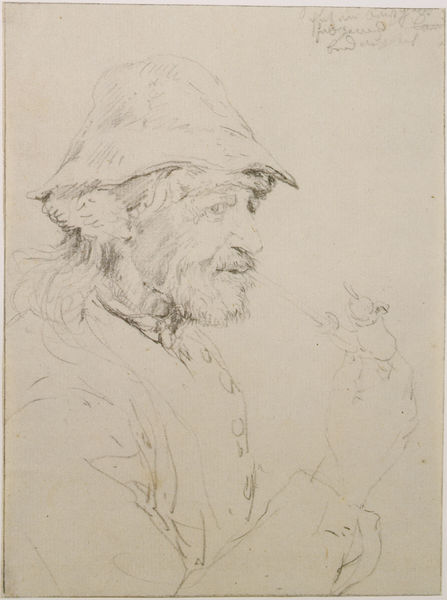
Titel: Bildnis eines alten Schäfers
Künstler: Johann Georg von Dillis
Standort: München
Institution: Stadtarchiv München, Historischer Verein von Oberbayern, Dillis-Sammlung
Schlagwörter: hand, mann, finger, haar, hut, kreide, nase, ohr, pastell, profil, skizze, zeichnung, tuch, alt, bart, jacke, kappe, mütze, arm, augen, gesicht, kragen, vollbart, ärmel, bildnis, portrait, signatur, auge, haare, lange haare, schulter, zart, kopfbedeckung, lächeln, schrift, papier, alter mann, studie, signiert, schriftzug, van gogh, strohhut, pfeife, inschrift, knöpfe, knopfleiste, bauer, kohle, schraffur, seite, text, bleistift, entwurf, bleistiftzeichnung, selbstportrait, halbprofil, raucher, filzhut, graphit, bleistifft, beschriftet, janker, silberstift, grafit, pfeifenraucher, zufrieden, kohlr, krempelhut, almöhi, jamd, obst finger